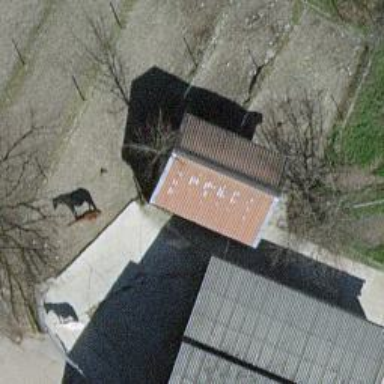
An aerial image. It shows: Shed.